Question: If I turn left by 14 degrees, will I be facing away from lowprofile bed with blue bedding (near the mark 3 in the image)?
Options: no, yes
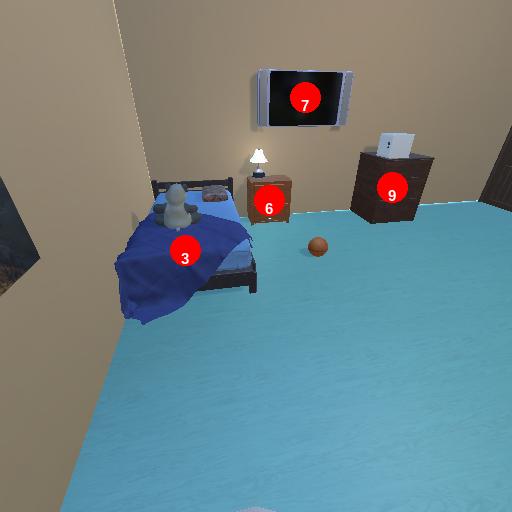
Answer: no